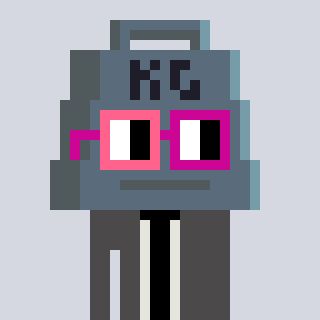
a pixel art character with square pink and red glasses, a weight-shaped head and a grayscale-colored body on a cool background